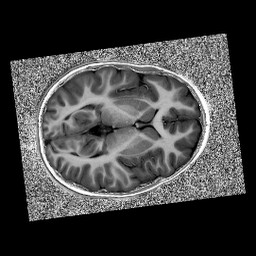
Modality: UNIT1
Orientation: axial
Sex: female
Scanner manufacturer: siemens
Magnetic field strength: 3 T
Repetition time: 5 s
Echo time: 0.00355 s